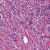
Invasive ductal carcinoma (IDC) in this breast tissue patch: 1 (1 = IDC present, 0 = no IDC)